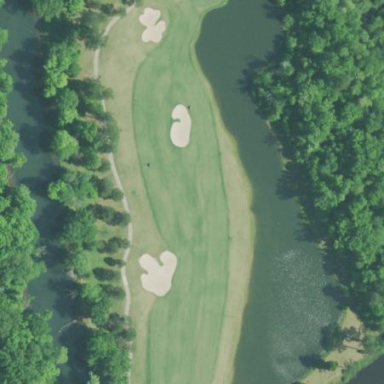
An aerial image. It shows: Golf fairway surrounded by grass.